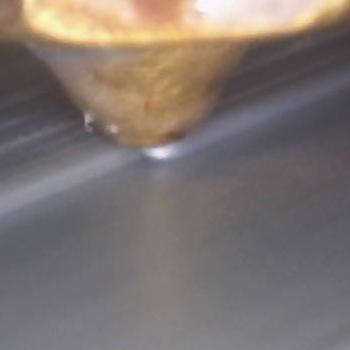
Flow rate: 168%